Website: home-depot
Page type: customer-info-address
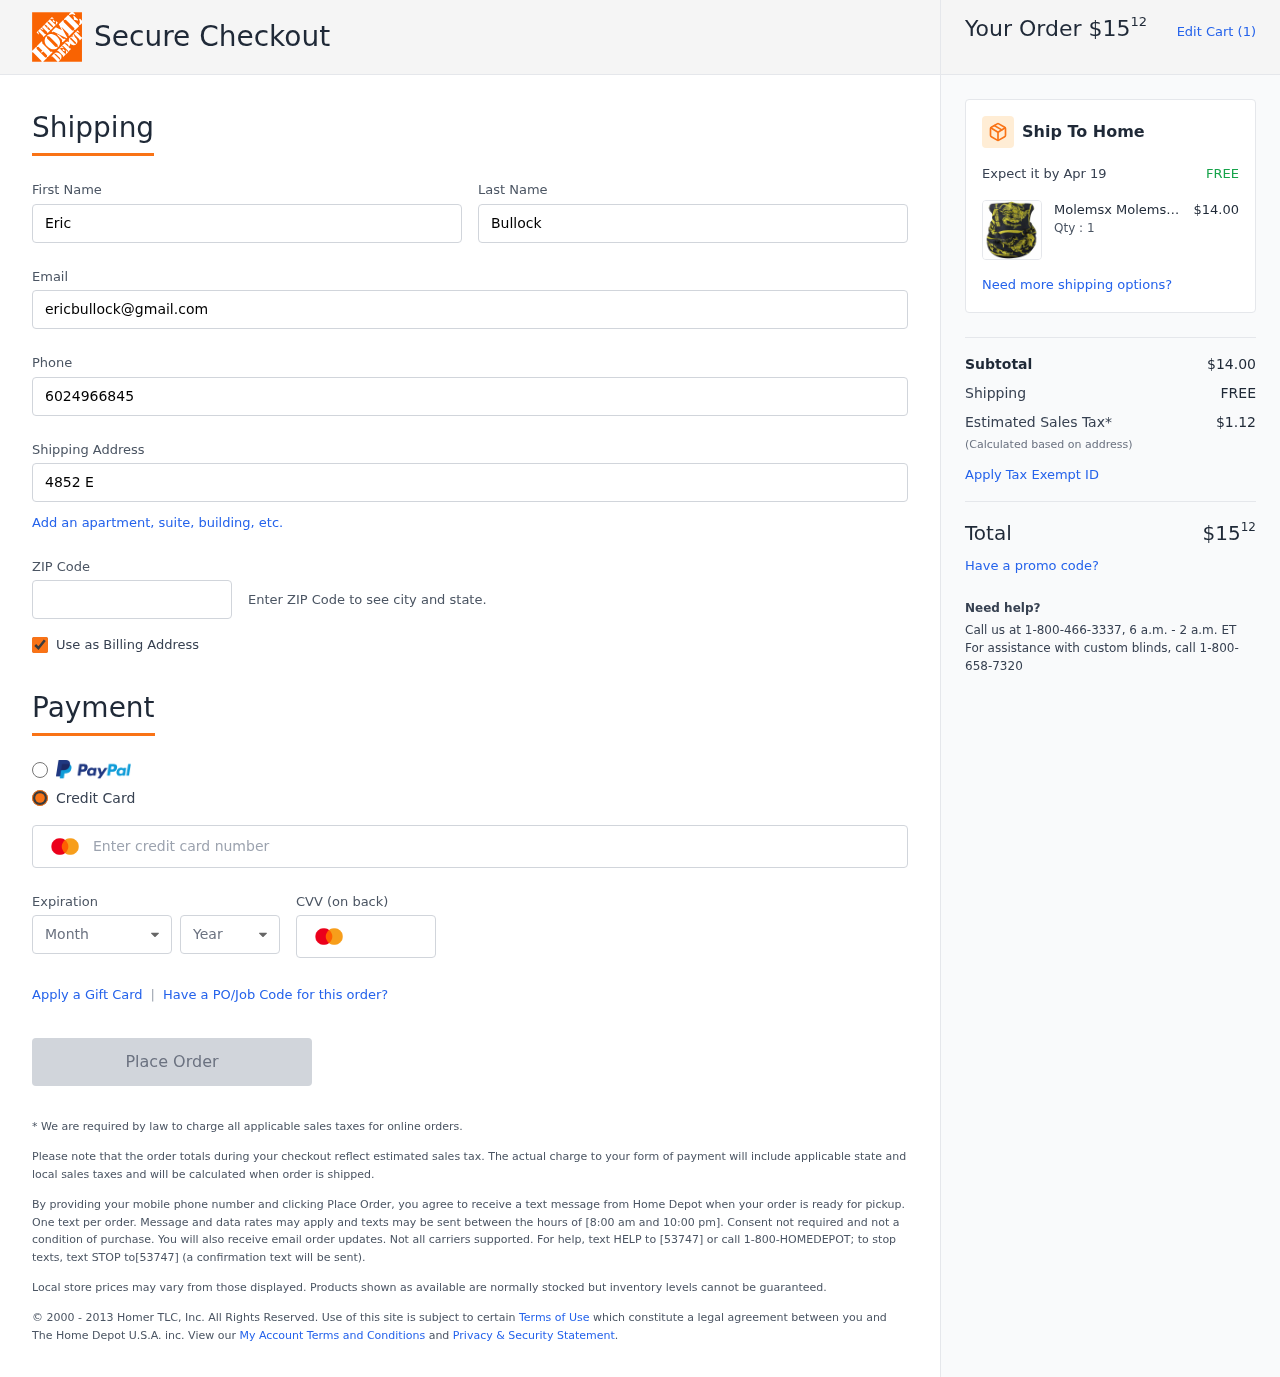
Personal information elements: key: PII_CARD_CVV
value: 855
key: PII_CARD_EXPIRY_MONTH
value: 11
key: PII_CARD_EXPIRY_YEAR
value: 28
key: PII_CARD_NUMBER
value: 2720 8892 9936 4373
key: PII_EMAIL
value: ericbullock@gmail.com
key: PII_FIRSTNAME
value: Eric
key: PII_LASTNAME
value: Bullock
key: PII_PHONE
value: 6024966845
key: PII_POSTCODE
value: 89450
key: PII_STREET
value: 4852 Elizabeth Station
Product elements: key: PRODUCT1_BRAND
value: Molemsx
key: PRODUCT1_NAME
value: Molemsx Face Mask Bandanas for Men Women Neck Gaiter Summer Cooling Face Cover Face Dust Mask for Fi
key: PRODUCT1_NAME
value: Molemsx Face Mask Ba...
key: PRODUCT1_PRICE
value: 14
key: PRODUCT1_QUANTITY
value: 1
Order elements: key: ORDER_TOTAL
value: $1512
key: ORDER_NUM_ITEMS
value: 1
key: ORDER_DELIVERY_DATE
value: Apr 19
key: ORDER_SUBTOTAL
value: $14.00
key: ORDER_SHIPPING_COST
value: FREE
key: ORDER_TAX
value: $1.12